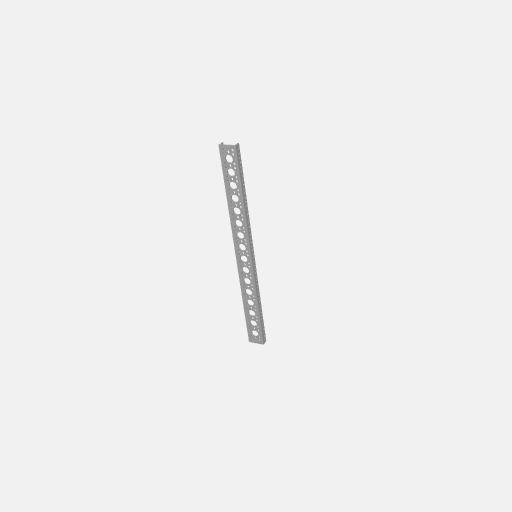
Part: MiniLowSideUChannel16H